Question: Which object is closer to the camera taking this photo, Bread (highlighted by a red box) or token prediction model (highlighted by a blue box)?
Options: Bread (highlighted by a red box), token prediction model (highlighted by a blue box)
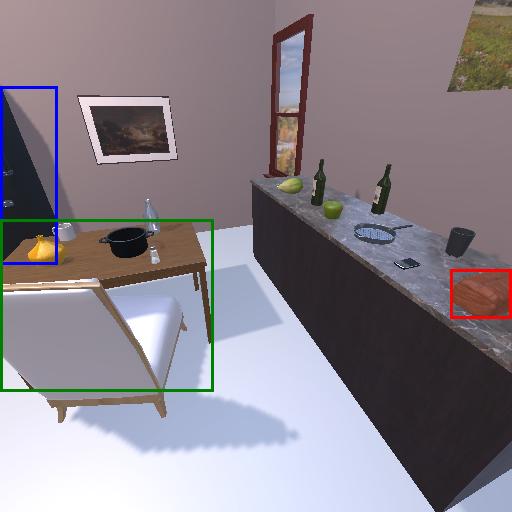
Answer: Bread (highlighted by a red box)